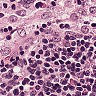
Metastatic tissue present: no